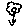
Label: flower